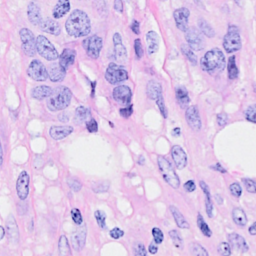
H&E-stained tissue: Breast